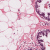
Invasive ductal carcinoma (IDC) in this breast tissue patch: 0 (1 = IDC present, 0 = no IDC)